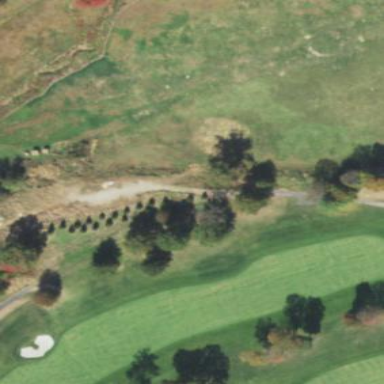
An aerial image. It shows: Grassy area designated for driving range golf.